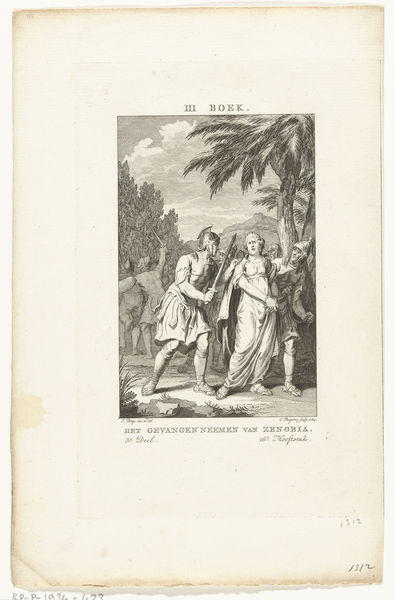
Titel: Koningin Zenobia wordt gevangen genomen
Künstler: Cornelis Bogerts
Standort: Amsterdam
Institution: Rijksmuseum
Schlagwörter: crown, hat, king, men, soldier, soldiers, sword, white, women, arm, black, dress, grey, robe, woman, gown, picture, print, palm, wood, cloud, clouds, greek, man, roman, sky, tree, landscape, mountain, german, trees, armor, helmet, knight, drawing, paper, myth, human, toga, history, shoe, shoes, war, book, leaf, dutch, humans, classicizing, page, palm tree, angry, scared, slaughter, words, killing, weapon, gun, queen, execution, prisoner, knights, s, bondage, boek, solder, bad, capture, thretening, helemts, restrained, grounsky, zenobia